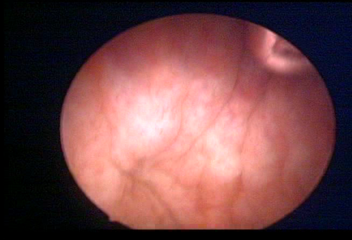
Modality: WLC
Class: Normal mucosa
Bladder cancer association: No